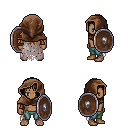
a pixel art fantasy rpg character, male body template, human, dark skin, gray tattered cape, teal pants, blonde unkempt hairstyle, cloth hood, cloth bracers, shield, four views (front, back, left, right), 2x2 character sprite sheet, small pixel art, hard edges, no anti-aliasing